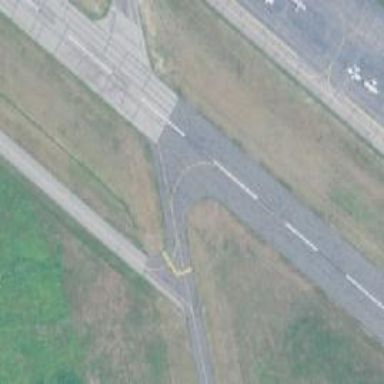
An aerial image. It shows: View of taxiway at the airport.